Interaction volume radius: 10 \u00c5
Interaction volume height: 20 \u00c5
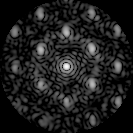
Disorder parameter: 0.4326